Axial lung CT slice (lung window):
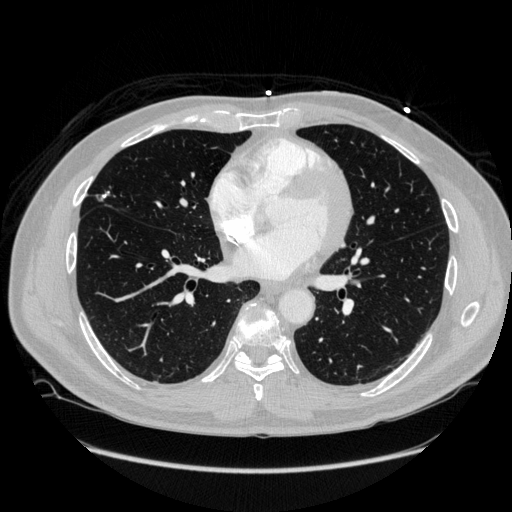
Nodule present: yes
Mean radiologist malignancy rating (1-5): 1.75